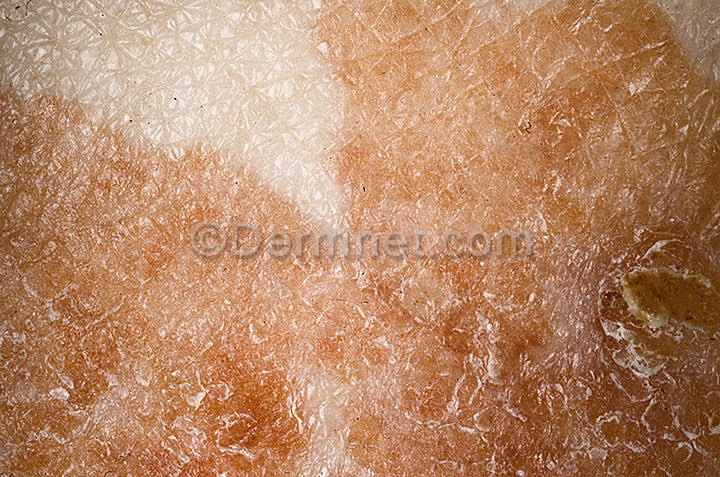
Disease: Eczema Photos